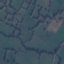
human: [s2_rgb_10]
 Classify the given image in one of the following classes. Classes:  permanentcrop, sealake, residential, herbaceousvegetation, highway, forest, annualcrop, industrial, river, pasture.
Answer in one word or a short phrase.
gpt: Pasture